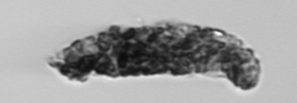
Label: fecal_pellet